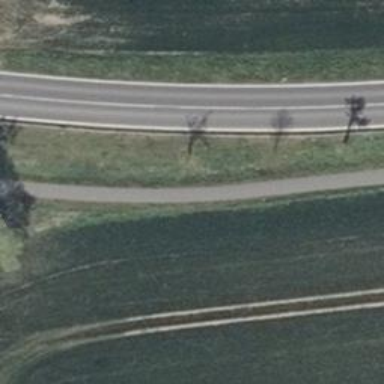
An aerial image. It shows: Asphalt path.